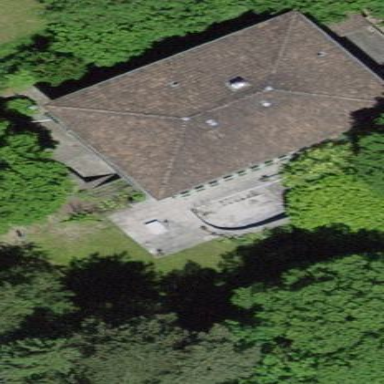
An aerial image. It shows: Building with hipped roof.